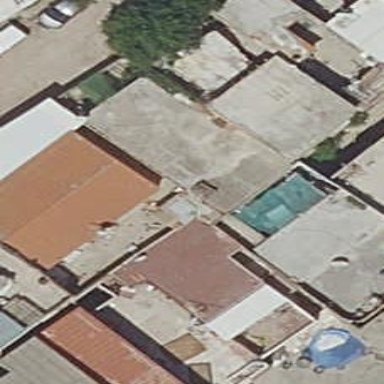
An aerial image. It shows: Detached building.